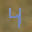
Label: 4